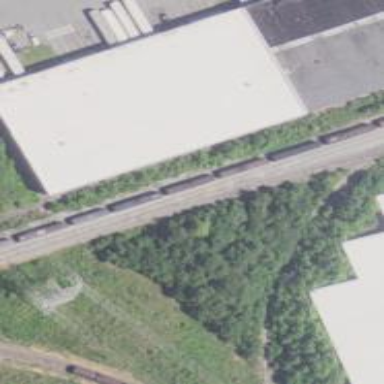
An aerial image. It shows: Rail spur service.